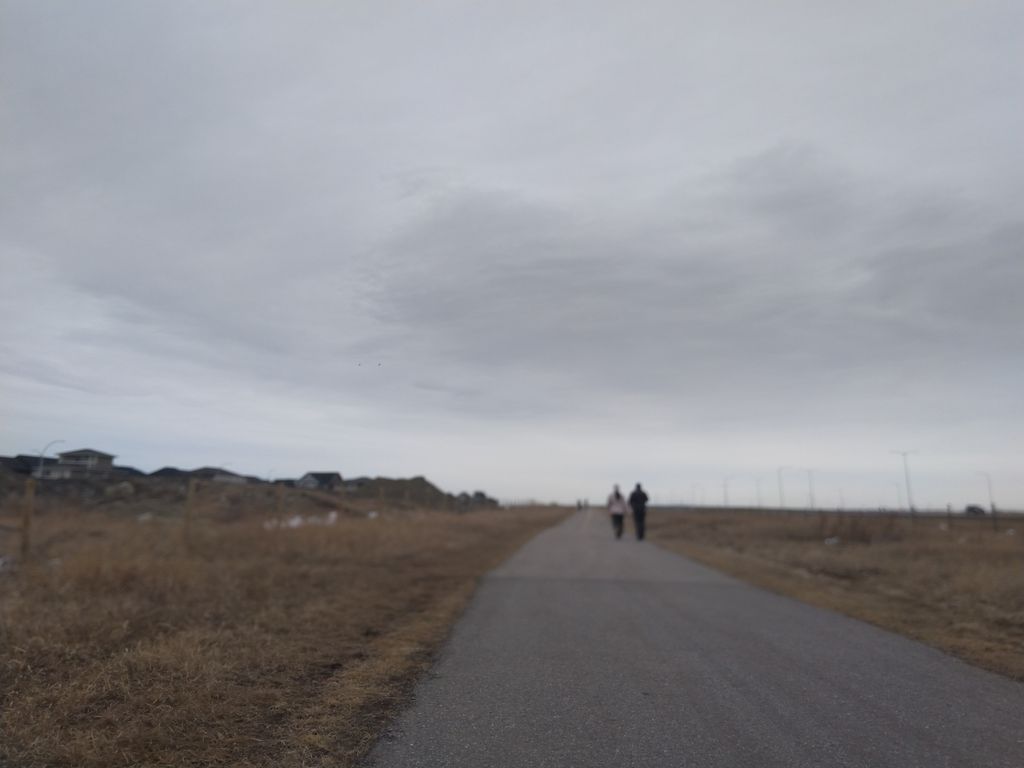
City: calgary